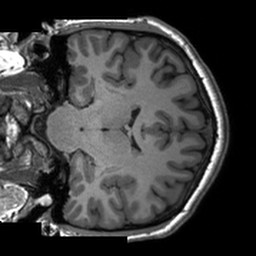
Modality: T1w
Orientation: coronal
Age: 25
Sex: male
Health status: healthy
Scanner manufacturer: siemens
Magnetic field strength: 3 T
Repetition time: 2 s
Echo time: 0.00197 s